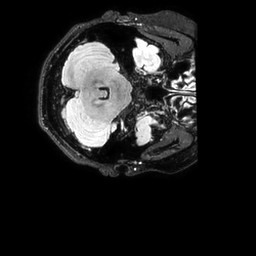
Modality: FLAIR
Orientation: axial
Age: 31
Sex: female
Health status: ill
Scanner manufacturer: philips
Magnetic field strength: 3 T
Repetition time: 4.8 s
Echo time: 0.3024 s